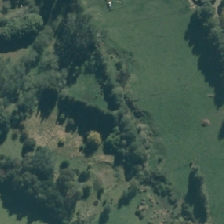
Land cover: shortrotation_cropland